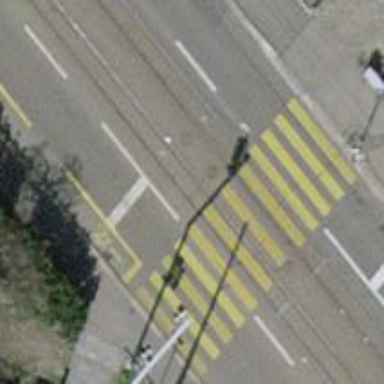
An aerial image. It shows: Tertiary road with asphalt surface. There is separate sidewalk on the left side along with cycle lane.